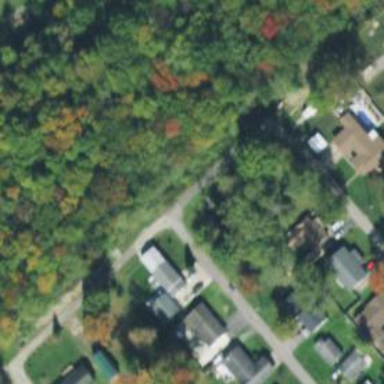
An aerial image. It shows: Driveway.